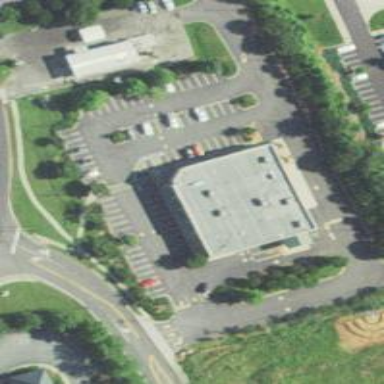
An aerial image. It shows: Building.